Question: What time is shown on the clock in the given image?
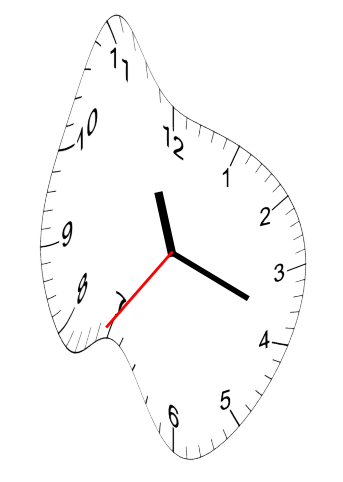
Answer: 11:18:36